【题型】填空题　【知识点】平面几何　【难度】medium
如图，矩形$ABCD$的长$BC=\sqrt{15}$，将矩形$ABCD$对折，折痕为$PQ$，展开后，再将$\angle C$折到$\angle DFE$的位置，使点$C$刚好落在线段$AQ$的中点$F$处，则折痕$DE=$\underline{\quad\quad}．

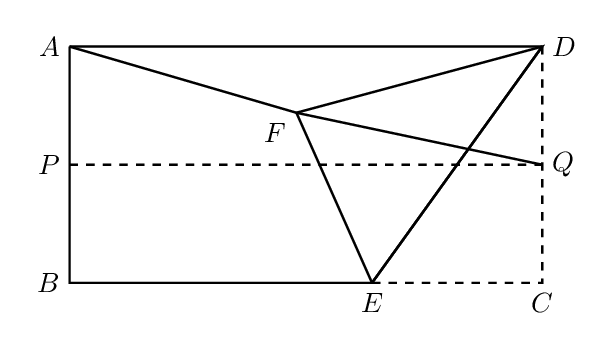
【解答】
\vspace{8pt}

\textbf{【答案】}$\dfrac{4\sqrt{10}}{5}$（或$\dfrac{4}{5}\sqrt{10}$）

\vspace{5pt}

\textbf{【解析】}解：过点$F$作$FG\perp AD$于点$G$，交$BC$于点$H$，如图：

$\because$ 四边形$ABCD$是矩形，$BC=\sqrt{15}$，

$\therefore$ $AD=BC=\sqrt{15}$，$AD\parallel BC$，$AB\parallel CD$，$\angle DGF=\angle FHE=\angle FHB=\angle B=\angle C=\angle ADC=90^\circ$，

$\therefore$ $AB\parallel GH\parallel DC$，

$\because$ $F$是$AQ$的中点，

$\therefore$ $DF=AF=QF$，

$\therefore$ $\dfrac{AG}{DG}=\dfrac{BH}{CH}=\dfrac{AF}{QF}=1$，

$\therefore$ $AG=DG=\dfrac{1}{2}AD=\dfrac{\sqrt{15}}{2}$，$BH=CH=\dfrac{1}{2}BC=\dfrac{\sqrt{15}}{2}$，

由折叠得$DQ=CQ$，$DF=DC$，$\angle DFE=\angle C=90^\circ$，

$\therefore$ $DF=AF=QF=DC=2DQ$，

$\therefore$ $AQ=2QF=4DQ$，

$\therefore$ $AD=\sqrt{AQ^2-DQ^2}=\sqrt{(4DQ)^2-DQ^2}=\sqrt{15}DQ=\sqrt{15}$，

$\therefore$ $DQ=CQ=1$，

$\because$ 四边形$CDGH$是矩形，

$\therefore$ $GH=DC=2DQ=2$，$GF=\dfrac{1}{2}DQ=\dfrac{1}{2}$，

$\therefore$ $FH=GH-GF=2-\dfrac{1}{2}=\dfrac{3}{2}$，

$\because$ $\angle HFE=\angle GDF=90^\circ-\angle DFG$，

$\therefore$ $\dfrac{HE}{FH}=\tan\angle HFE=\tan\angle GDF=\dfrac{GF}{DG}$，

$\therefore$ $HE=\dfrac{GF\cdot FH}{DG}=\dfrac{\dfrac{1}{2}\times\dfrac{3}{2}}{\dfrac{\sqrt{15}}{2}}=\dfrac{\sqrt{15}}{10}$，

$\therefore$ $CE=CH-HE=\dfrac{\sqrt{15}}{2}-\dfrac{\sqrt{15}}{10}=\dfrac{2\sqrt{15}}{5}$，

$\therefore$ $DE=\sqrt{CD^2+CE^2}=\sqrt{2^2+\left(\dfrac{2\sqrt{15}}{5}\right)^2}=\dfrac{4\sqrt{10}}{5}$，

故答案为：$\dfrac{4\sqrt{10}}{5}$．
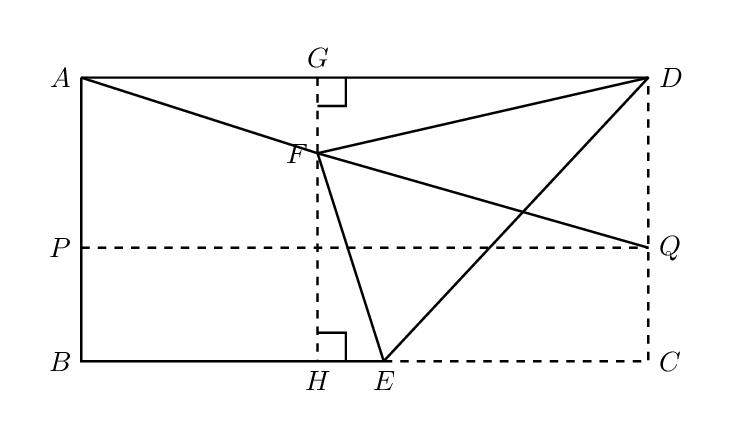